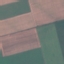
Land use / land cover class: AnnualCrop